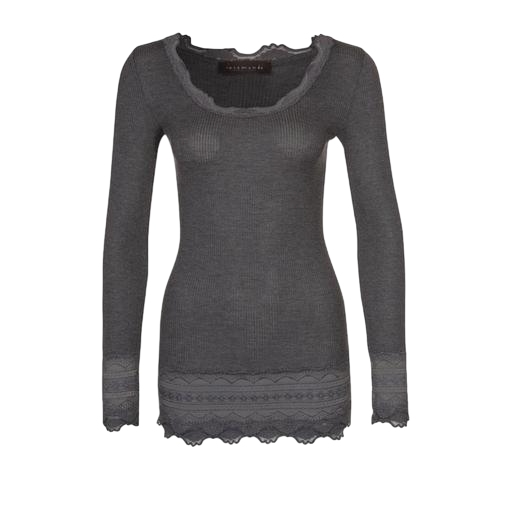
gray lace-trim top, gray lace-trimmed top, long-sleeve top, white background